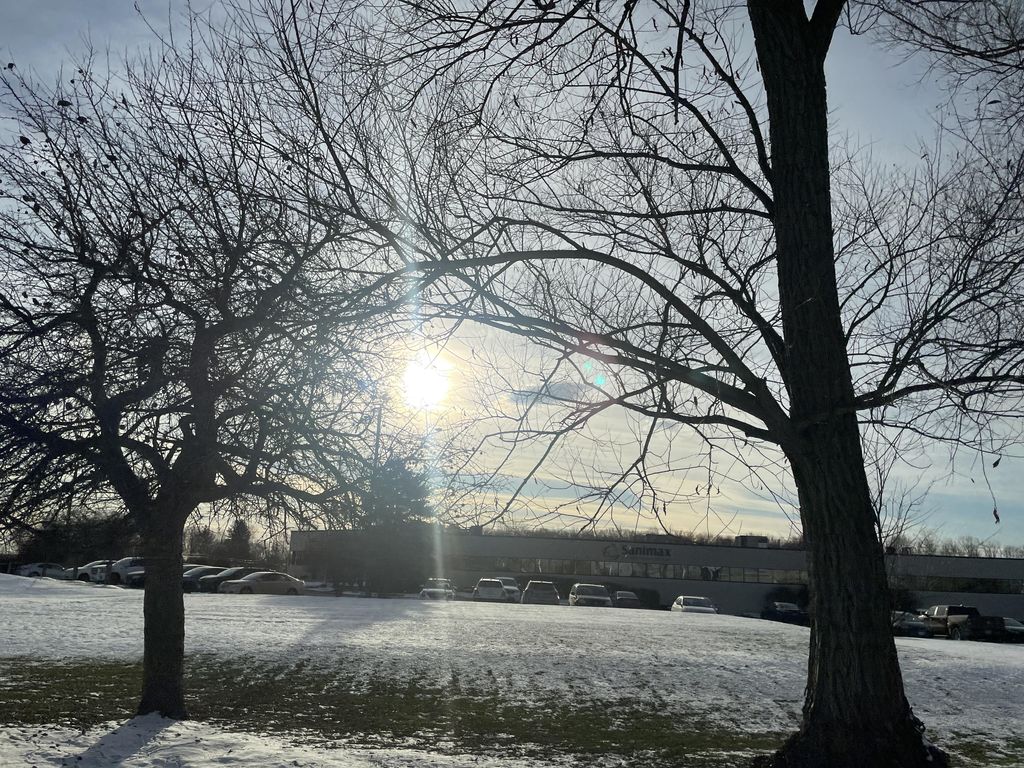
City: kitchener-waterloo